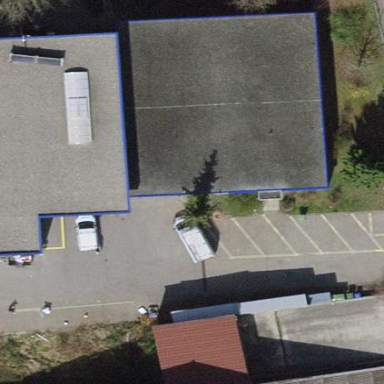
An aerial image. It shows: Office building with flat roof.